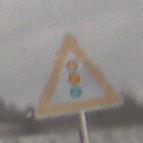
Verkehrszeichen: Lichtzeichenanlage
Umgebung: Outdoor, Nature
Tageszeit: Midday
Wetter: Overcast
Licht: Natural
Jahreszeit: Winter
Kontrast: LowContrast